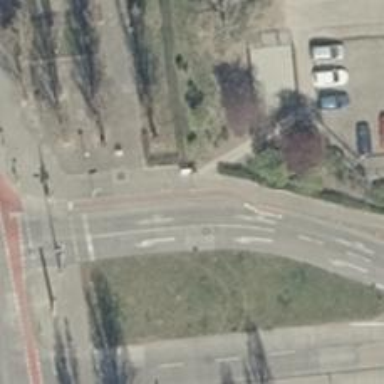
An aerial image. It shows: Cycleway.